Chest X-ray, PA view. Patient: 18 years old, sex M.
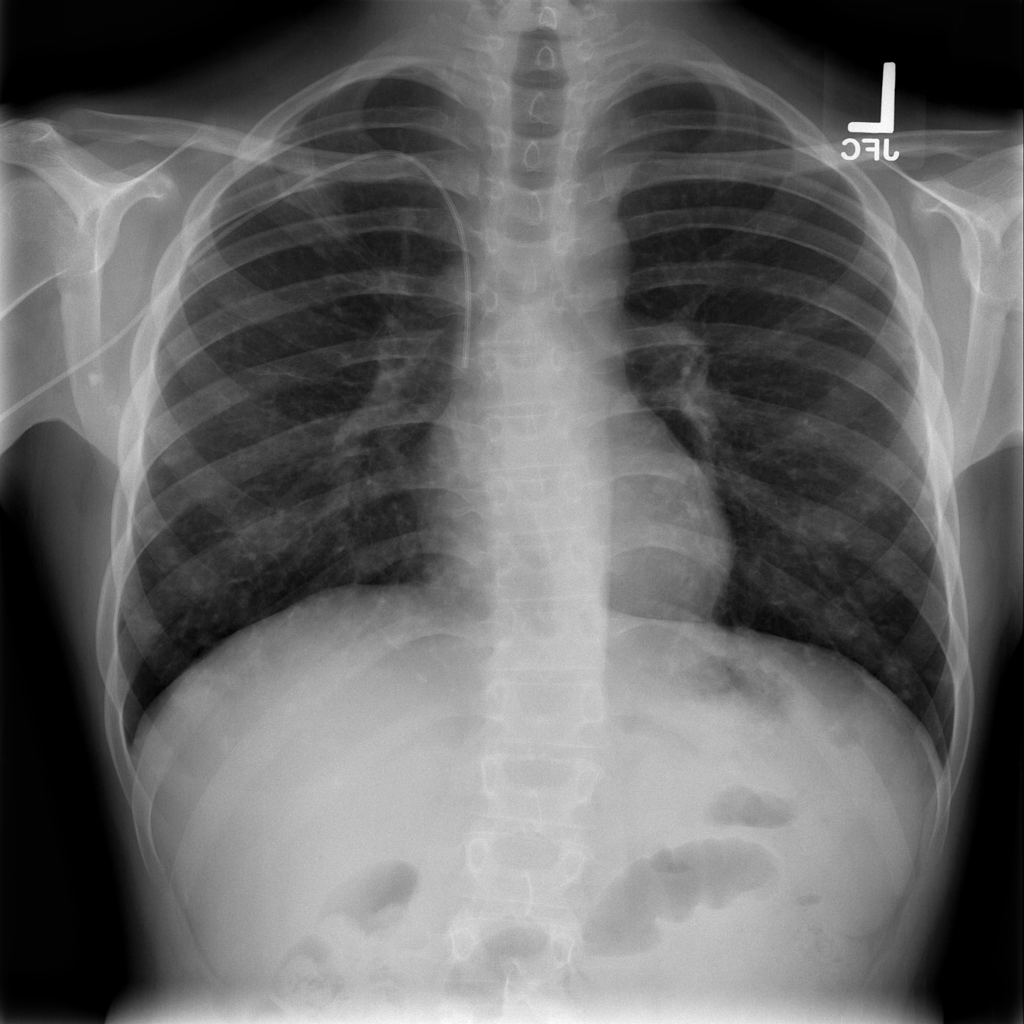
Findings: Infiltration